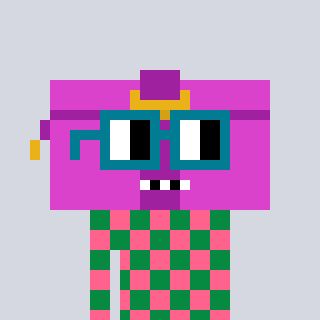
a pixel art character with square dark green glasses, a clutch-shaped head and a green-colored body on a cool background